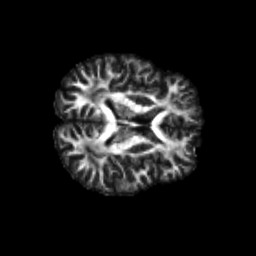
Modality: FA
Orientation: axial
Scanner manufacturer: siemens
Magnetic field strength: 3 T
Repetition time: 4.16 s
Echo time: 0.0806 s